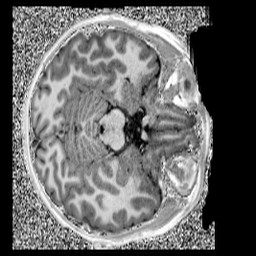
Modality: UNIT1
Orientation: axial
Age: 12
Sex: male
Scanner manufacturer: siemens
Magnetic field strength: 3 T
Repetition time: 4 s
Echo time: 0.00299 s